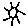
Label: sun